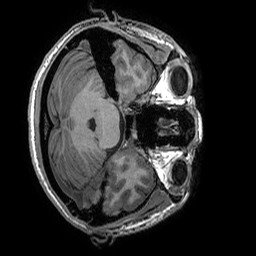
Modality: T1w
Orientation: axial
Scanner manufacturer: ge
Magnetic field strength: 3 T
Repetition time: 0.008156 s
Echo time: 0.00318 s